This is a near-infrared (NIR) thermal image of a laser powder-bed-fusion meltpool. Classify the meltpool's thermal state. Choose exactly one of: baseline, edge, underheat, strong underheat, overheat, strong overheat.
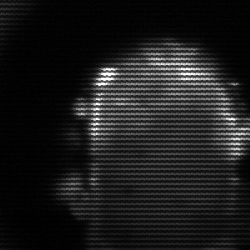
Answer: baseline